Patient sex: M
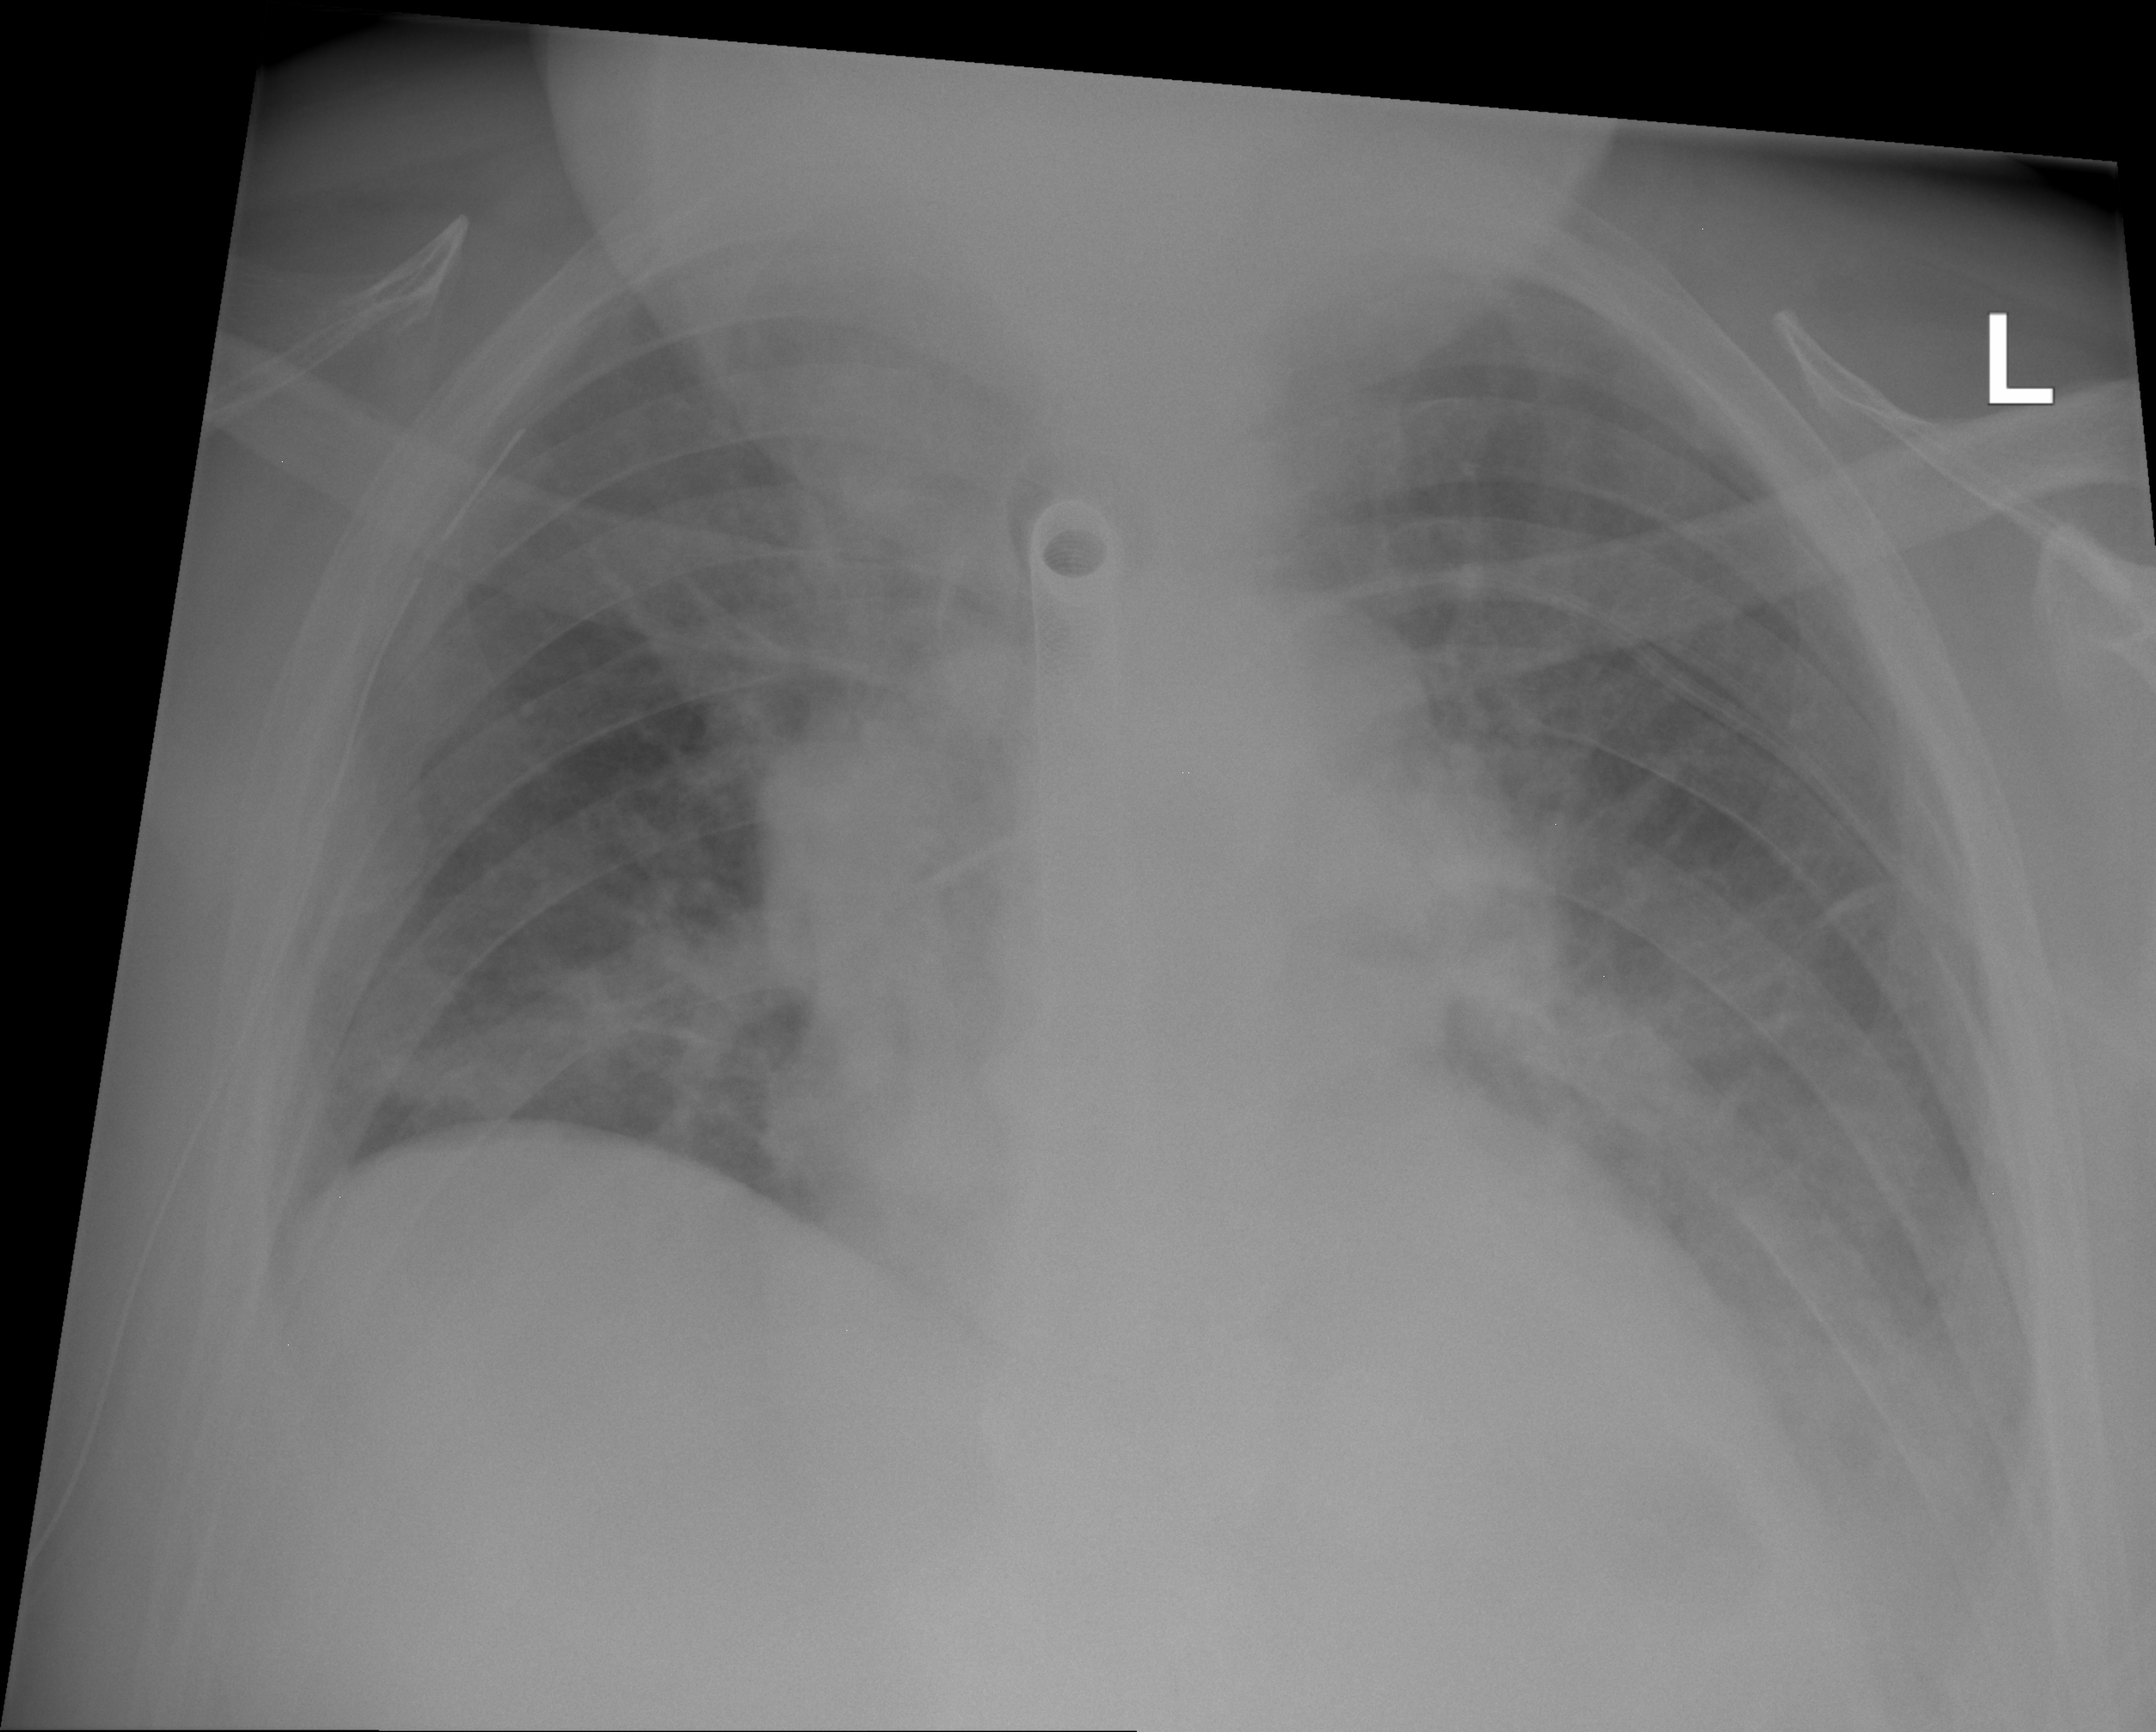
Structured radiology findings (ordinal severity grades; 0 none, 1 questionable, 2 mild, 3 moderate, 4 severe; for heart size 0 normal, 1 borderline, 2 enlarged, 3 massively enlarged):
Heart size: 2
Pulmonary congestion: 3
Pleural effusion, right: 0
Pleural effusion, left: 2
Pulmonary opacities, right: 2
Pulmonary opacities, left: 0
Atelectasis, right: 2
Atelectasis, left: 3